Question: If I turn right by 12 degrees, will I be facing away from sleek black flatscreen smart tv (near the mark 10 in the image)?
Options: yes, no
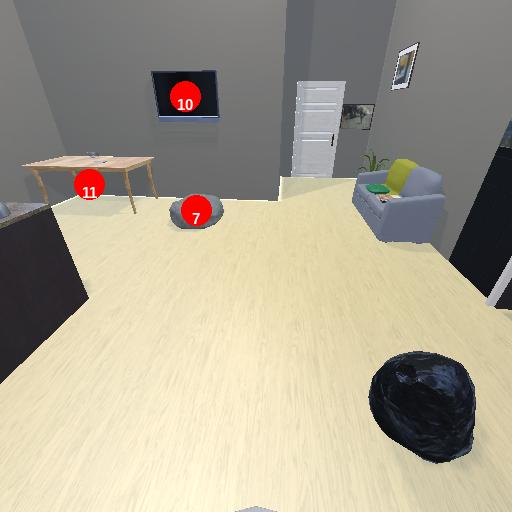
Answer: yes